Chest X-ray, AP view. Patient: 61 years old, sex M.
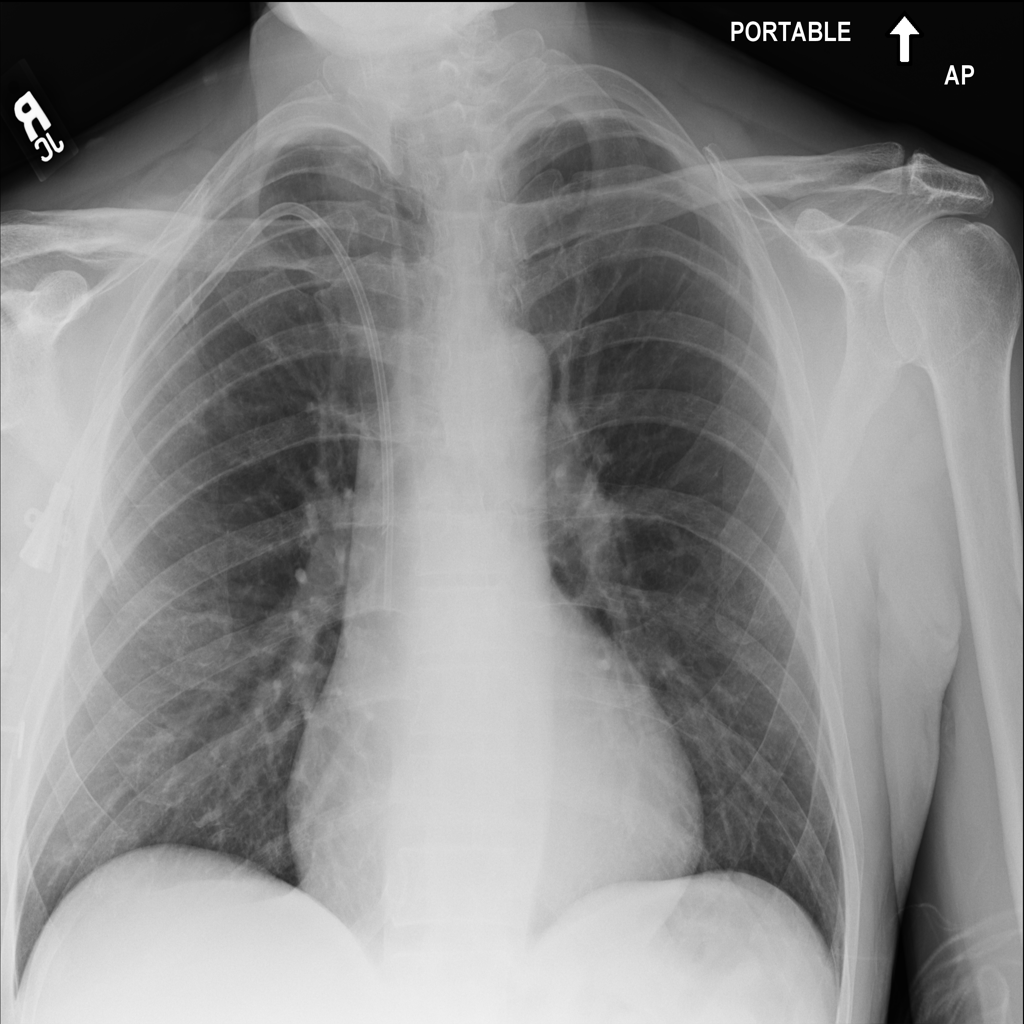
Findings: No Finding